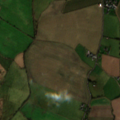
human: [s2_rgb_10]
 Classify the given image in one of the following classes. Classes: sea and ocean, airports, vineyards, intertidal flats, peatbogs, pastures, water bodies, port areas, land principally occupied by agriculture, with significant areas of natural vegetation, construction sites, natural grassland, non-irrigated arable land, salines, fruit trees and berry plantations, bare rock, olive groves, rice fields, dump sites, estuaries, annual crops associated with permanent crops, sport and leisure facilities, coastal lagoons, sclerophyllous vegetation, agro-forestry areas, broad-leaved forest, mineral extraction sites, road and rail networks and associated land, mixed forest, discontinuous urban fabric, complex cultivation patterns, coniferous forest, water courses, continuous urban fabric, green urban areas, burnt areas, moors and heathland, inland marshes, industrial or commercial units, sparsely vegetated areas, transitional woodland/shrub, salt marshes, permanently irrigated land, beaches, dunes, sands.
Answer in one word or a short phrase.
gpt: non-irrigated arable land, pastures